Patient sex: M
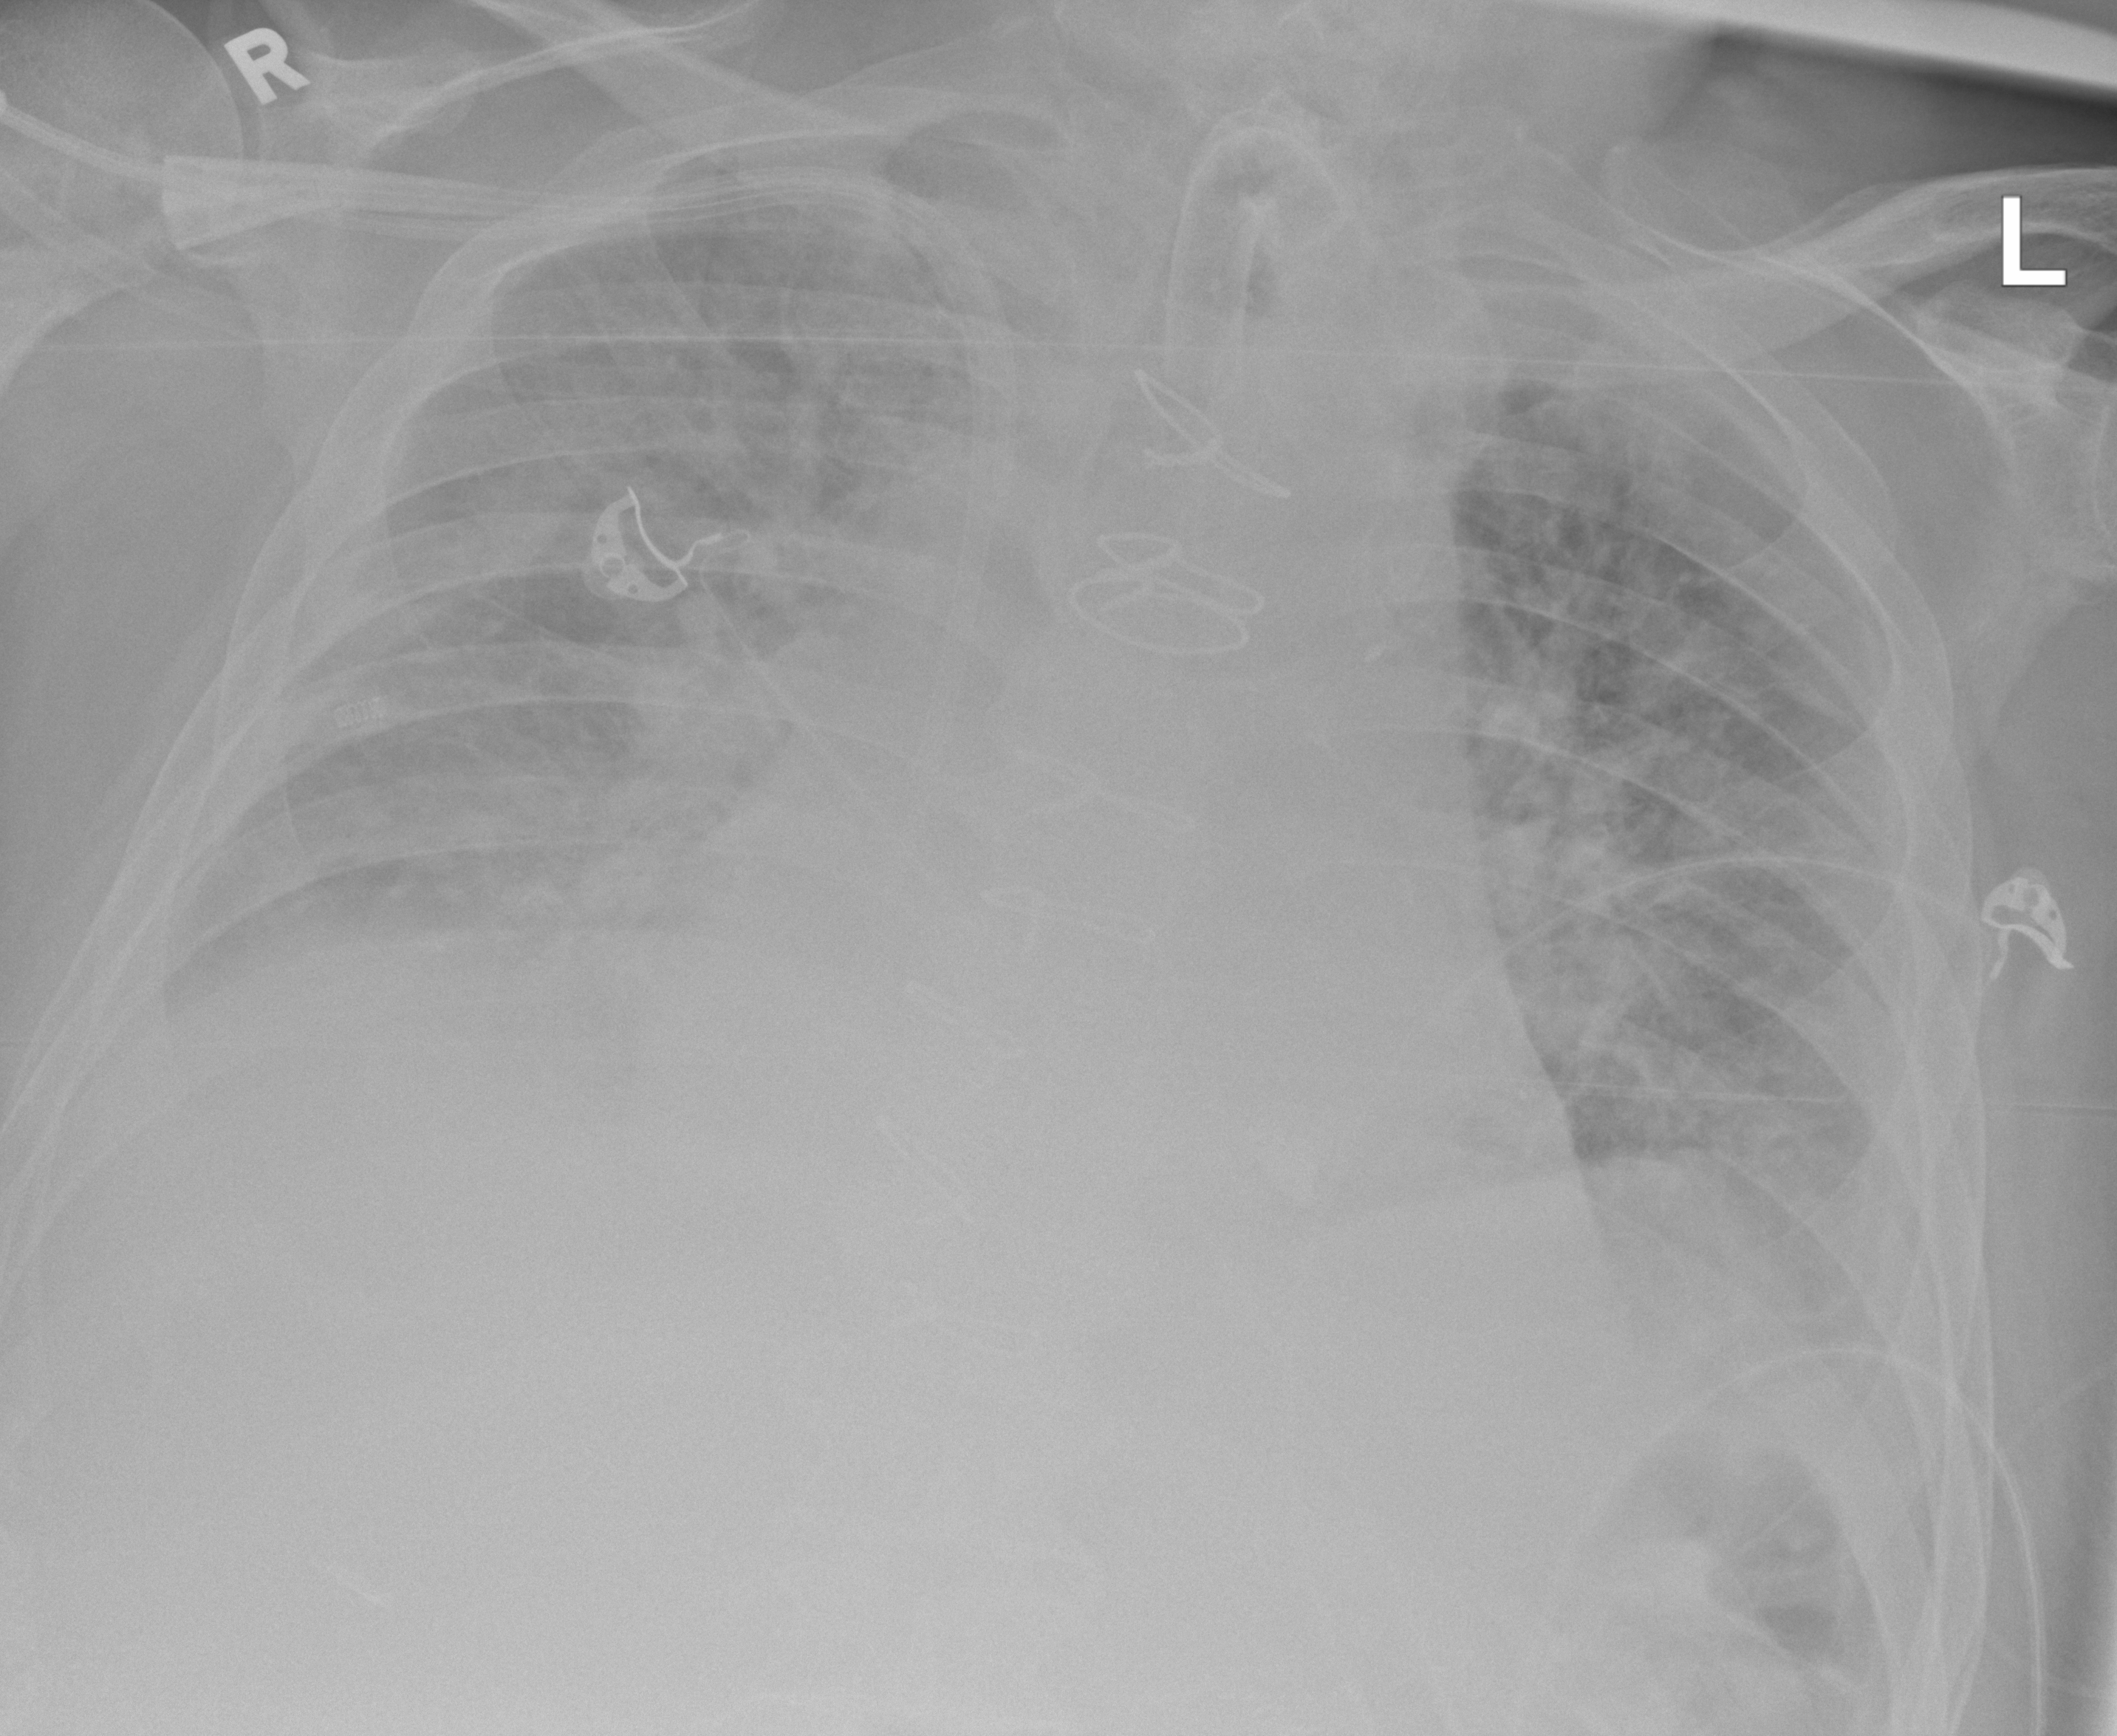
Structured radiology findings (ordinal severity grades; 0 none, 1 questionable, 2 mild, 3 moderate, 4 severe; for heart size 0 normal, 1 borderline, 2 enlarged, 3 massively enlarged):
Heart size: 2
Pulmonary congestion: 3
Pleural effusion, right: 2
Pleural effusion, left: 2
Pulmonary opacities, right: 2
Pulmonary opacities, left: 2
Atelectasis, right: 3
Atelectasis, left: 2